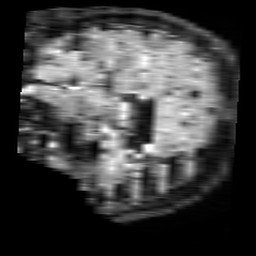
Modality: FLAIR
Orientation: sagittal
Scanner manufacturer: philips
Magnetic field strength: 3 T
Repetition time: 11 s
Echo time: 0.12 s